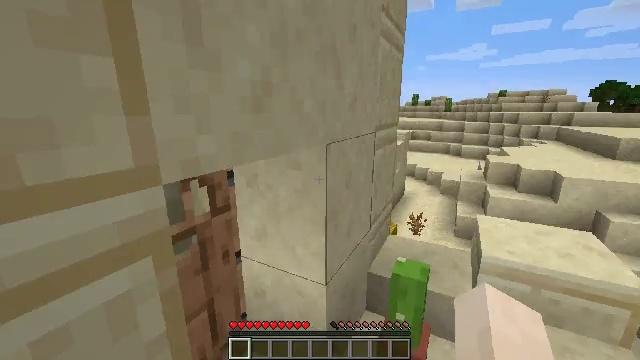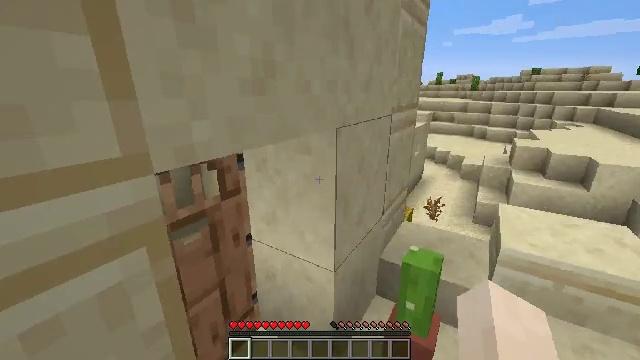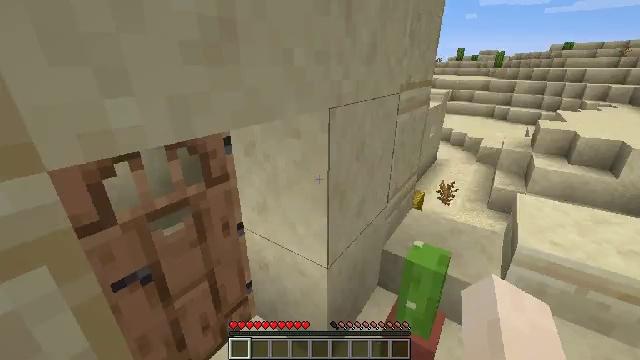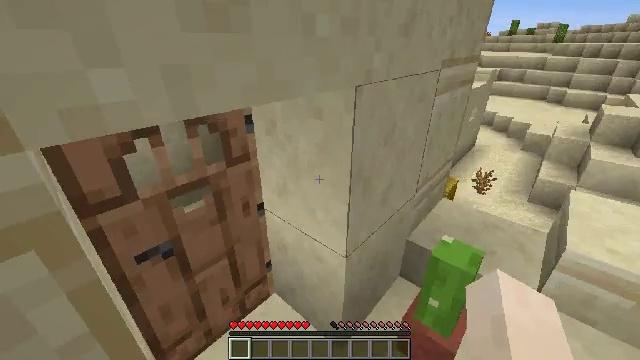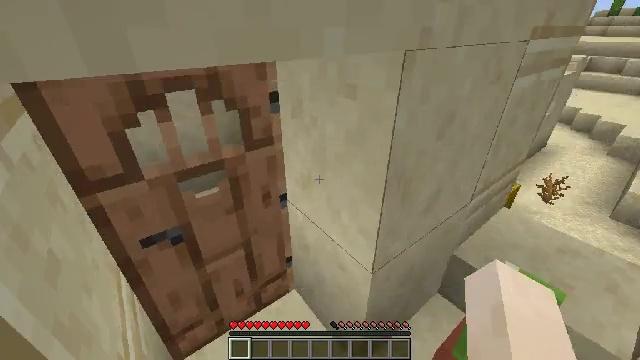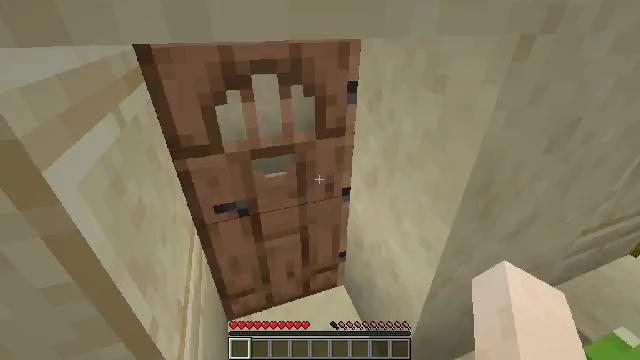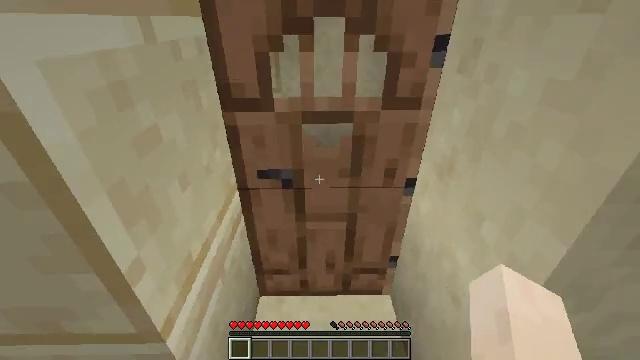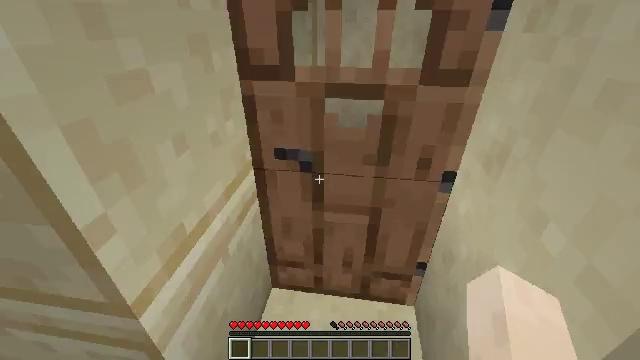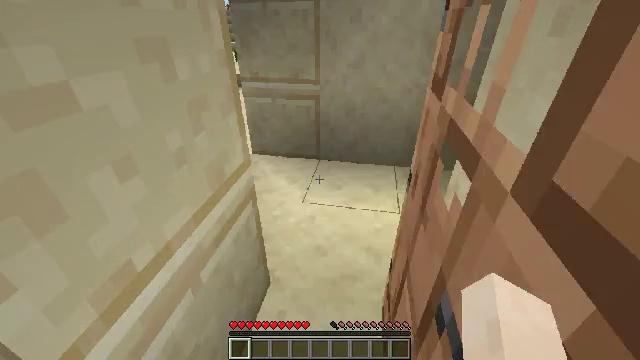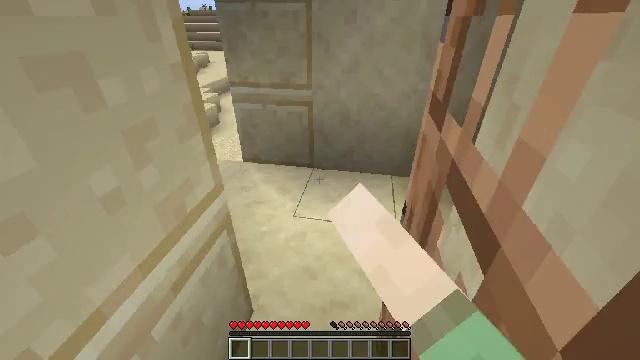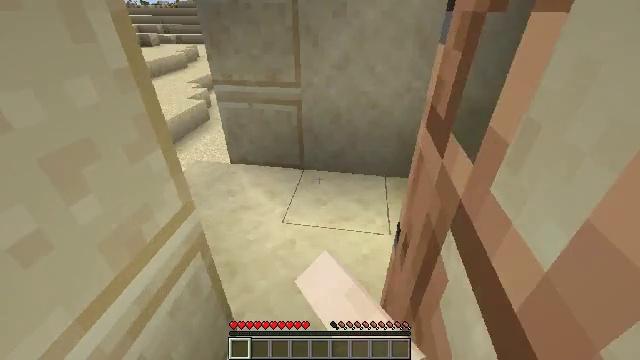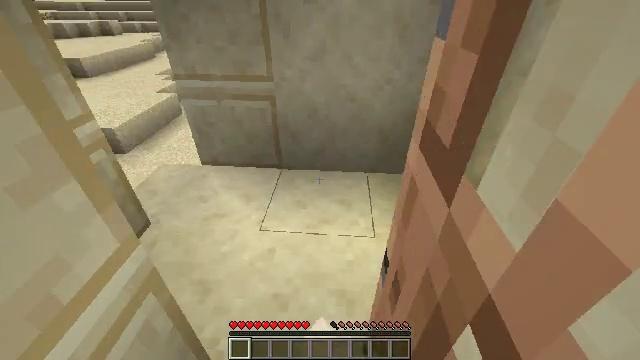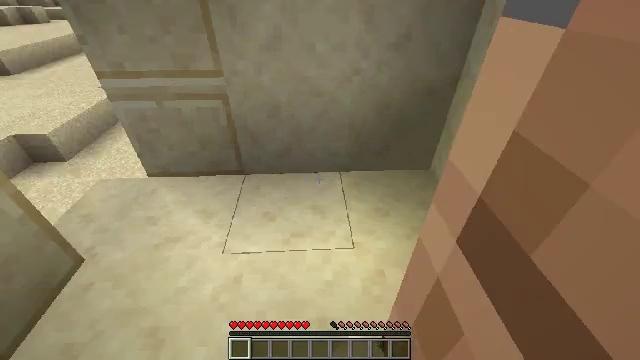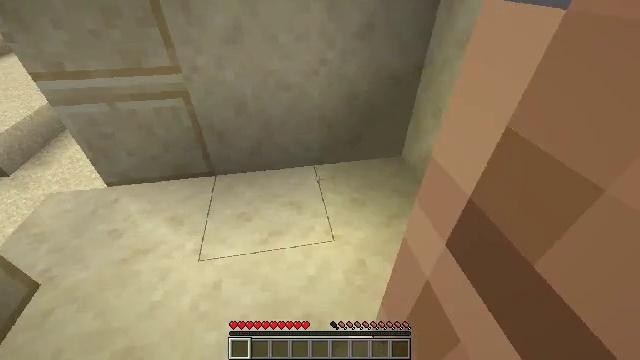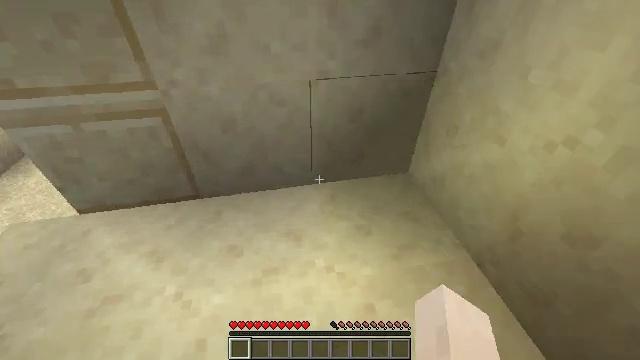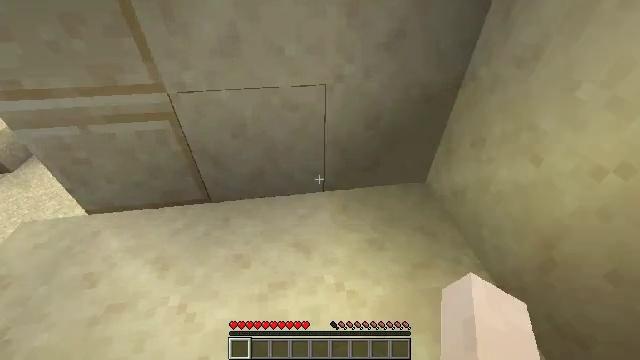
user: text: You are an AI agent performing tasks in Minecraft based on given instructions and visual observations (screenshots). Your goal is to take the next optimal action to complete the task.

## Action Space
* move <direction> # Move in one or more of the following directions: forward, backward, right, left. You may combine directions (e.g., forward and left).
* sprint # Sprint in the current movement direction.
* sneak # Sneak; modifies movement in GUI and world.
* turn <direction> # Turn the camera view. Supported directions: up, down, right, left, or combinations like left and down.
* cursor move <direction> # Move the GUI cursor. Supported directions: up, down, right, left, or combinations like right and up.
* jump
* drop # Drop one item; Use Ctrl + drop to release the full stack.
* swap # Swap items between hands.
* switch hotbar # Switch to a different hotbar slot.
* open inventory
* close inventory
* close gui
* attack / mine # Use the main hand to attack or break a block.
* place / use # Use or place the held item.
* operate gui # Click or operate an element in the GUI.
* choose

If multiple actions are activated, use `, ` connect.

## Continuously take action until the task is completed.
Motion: motion action
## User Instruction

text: Break the chest to retrieve items inside.
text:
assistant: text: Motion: move forward and move right, turn left and down
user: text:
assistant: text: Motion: move forward, turn left and down
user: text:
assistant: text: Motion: move forward, turn left and down
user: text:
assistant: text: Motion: move forward, turn left and down
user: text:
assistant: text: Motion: move forward, turn left and down
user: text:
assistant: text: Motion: move forward, turn left
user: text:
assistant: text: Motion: move forward, turn left
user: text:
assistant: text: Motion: move forward, turn left, use / place
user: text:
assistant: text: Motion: move forward, use / place
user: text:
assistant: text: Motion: move forward, turn right and down, use / place
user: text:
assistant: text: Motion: move forward, turn right and down
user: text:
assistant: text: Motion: move forward, turn right and down
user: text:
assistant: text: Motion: move forward, turn right and down
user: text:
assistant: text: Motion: move forward, turn right
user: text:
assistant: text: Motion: move forward, turn left and down
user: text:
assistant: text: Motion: move forward, turn left and down
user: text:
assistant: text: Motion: move forward, turn left
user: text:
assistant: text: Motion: move forward, turn left and up
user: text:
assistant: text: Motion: move forward, turn left and up
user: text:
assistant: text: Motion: move forward and move left, turn left
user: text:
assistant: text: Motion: move forward and move left
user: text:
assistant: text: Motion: move forward and move left
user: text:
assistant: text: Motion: move forward
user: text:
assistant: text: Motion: move forward
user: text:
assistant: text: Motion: move forward
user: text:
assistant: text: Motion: move forward
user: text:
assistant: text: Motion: move forward, turn left and down
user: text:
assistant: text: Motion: move forward, turn left and down
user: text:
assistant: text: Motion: move forward
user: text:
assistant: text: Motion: move forward